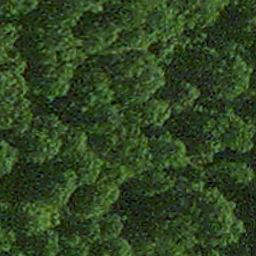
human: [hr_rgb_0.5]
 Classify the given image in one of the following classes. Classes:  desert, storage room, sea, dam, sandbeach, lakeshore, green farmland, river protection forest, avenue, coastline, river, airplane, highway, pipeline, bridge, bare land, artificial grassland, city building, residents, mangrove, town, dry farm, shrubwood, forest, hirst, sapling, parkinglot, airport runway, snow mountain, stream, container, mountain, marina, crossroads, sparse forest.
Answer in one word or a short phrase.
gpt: forest